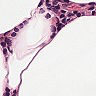
Metastatic tissue present: no